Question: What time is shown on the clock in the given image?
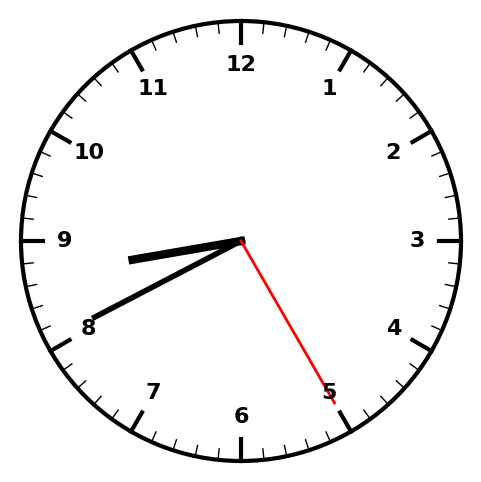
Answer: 08:40:25